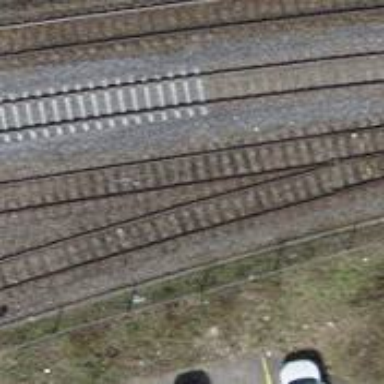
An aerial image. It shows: Railway siding with one electrified track and contact line.